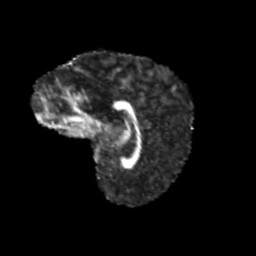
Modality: FA
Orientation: sagittal
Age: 13
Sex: female
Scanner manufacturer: siemens
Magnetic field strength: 3 T
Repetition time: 3.8 s
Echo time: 0.07 s